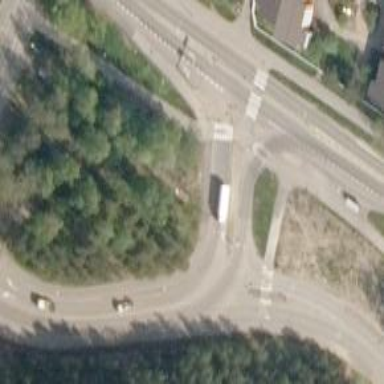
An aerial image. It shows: Secondary link road with asphalt surface.